Question: I wonder if it is possible to know the exact function or line of code in visual studio poses problem when we debugger returns an error page like this:

Because I can not find a function name in my existing code if I read the stack trace ..... Rather strange and very hard to debug unfortunately.
Thank you very much
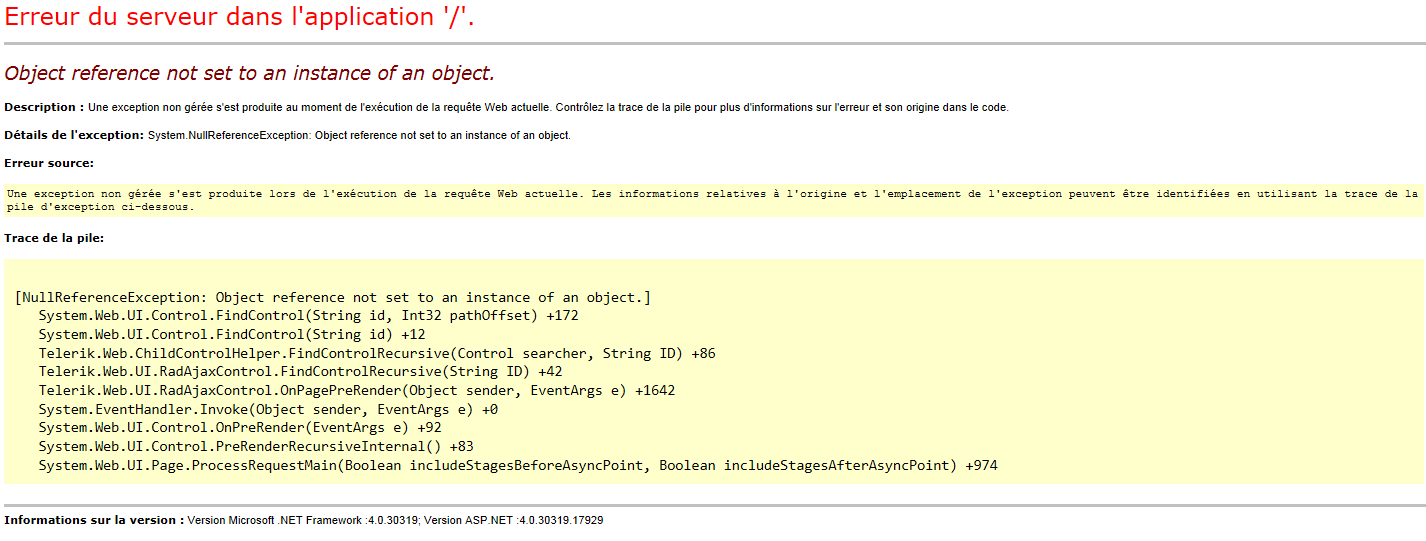
Answer: While debugging you can check the to get the idea about the order for execution of the code.
By using the Call Stack window, you can view the function or procedure calls that are currently on the stack.
Check this for more details: <URL>